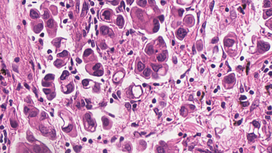
Tumor epithelial tissue: yes
Tumor-associated stroma tissue: yes
Normal tissue: no